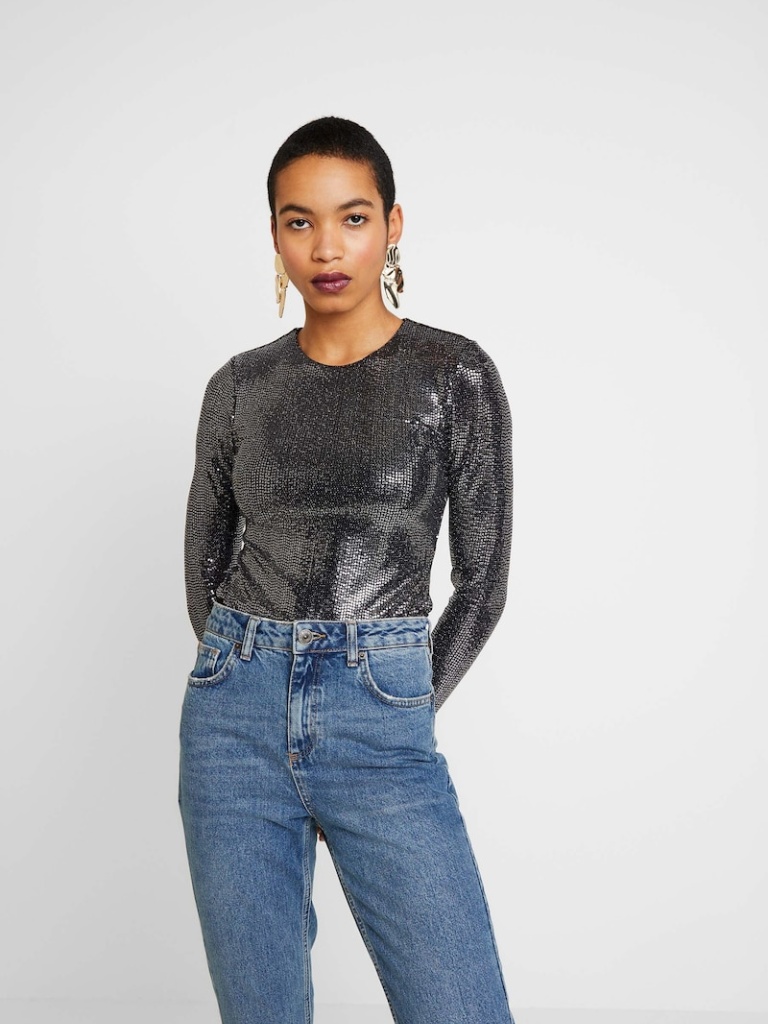
sequin tight a long-sleeved with the sleeves down waist length Fully Tucked in crew bodysuit